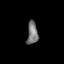
Tissue: prostate
Cell type: T cells
Senescence score: 0.8131
Nuclear area (px): 244
Mean DAPI intensity: 117.635